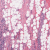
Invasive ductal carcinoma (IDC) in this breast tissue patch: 1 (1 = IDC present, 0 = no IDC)